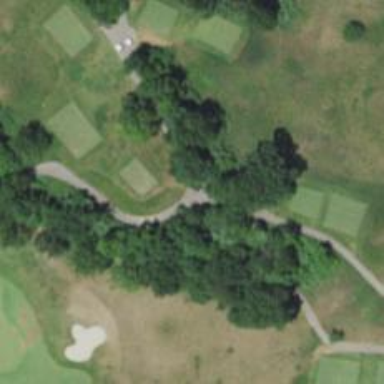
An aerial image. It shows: Path designated for golf carts.